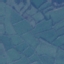
Land use / land cover class: Pasture